Aerial crown-view tile of a tropical tree (Barro Colorado Island, Panama), acquired 20250512:
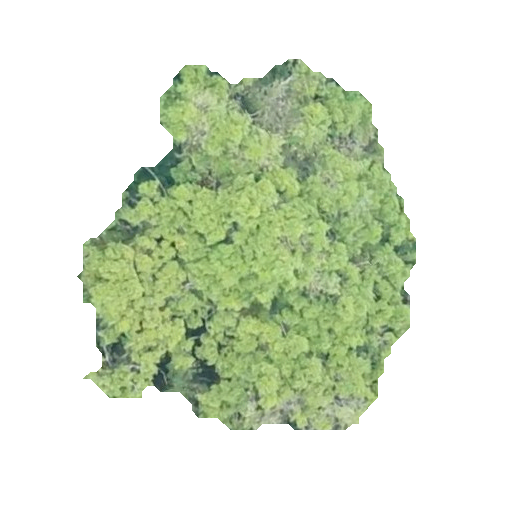
Species: Brosimum alicastrum
GBIF accepted scientific name: Brosimum alicastrum
Crown area: 134.28 m²